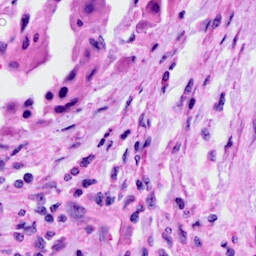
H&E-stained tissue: Cervix